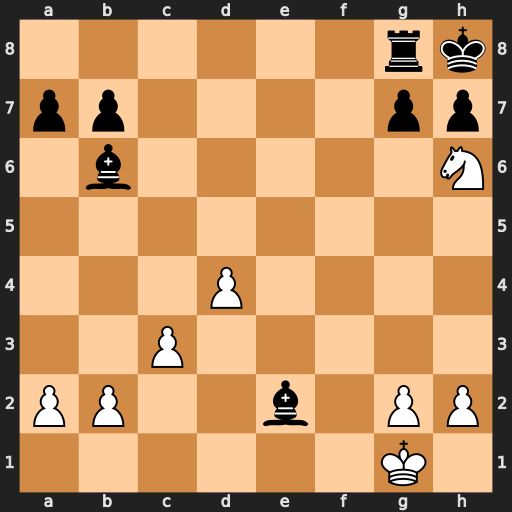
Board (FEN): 6rk/pp4pp/1b5N/8/3P4/2P5/PP2b1PP/6K1
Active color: w
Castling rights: -
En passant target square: -
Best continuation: Nf7#